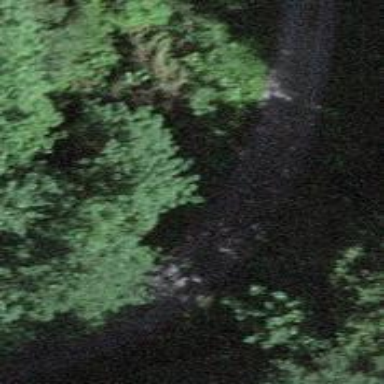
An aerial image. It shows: Culvert tunnel.